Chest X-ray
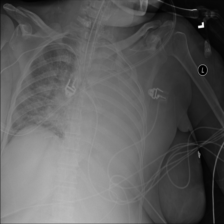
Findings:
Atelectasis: negative
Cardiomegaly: negative
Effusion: negative
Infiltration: negative
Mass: negative
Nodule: negative
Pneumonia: negative
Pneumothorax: negative
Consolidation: negative
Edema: negative
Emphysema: negative
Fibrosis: negative
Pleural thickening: negative
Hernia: negative